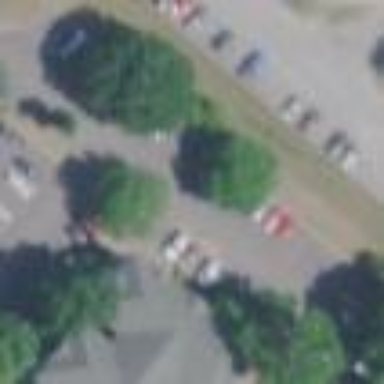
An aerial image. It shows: Parking area.